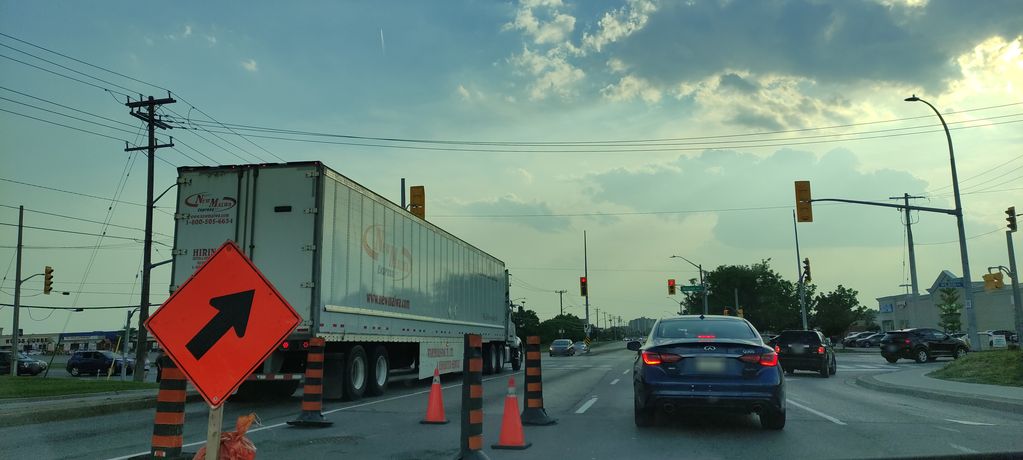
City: kitchener-waterloo